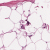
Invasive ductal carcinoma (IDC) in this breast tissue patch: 1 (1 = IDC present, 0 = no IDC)